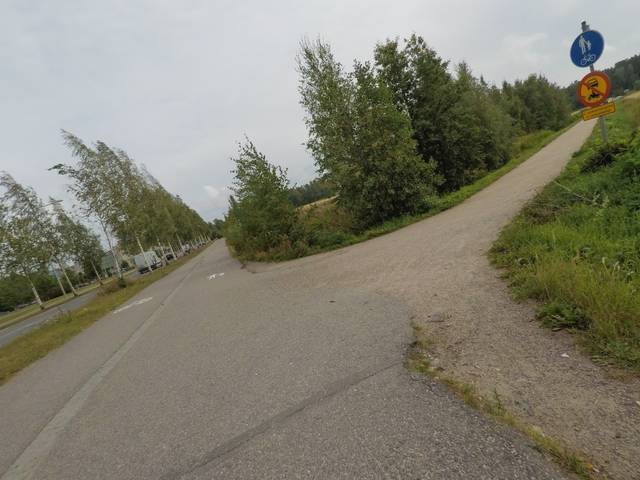
Region: Finland
Coordinates: 60.225, 25.009